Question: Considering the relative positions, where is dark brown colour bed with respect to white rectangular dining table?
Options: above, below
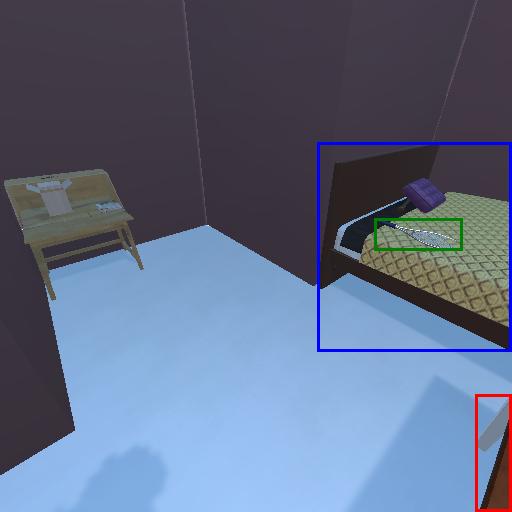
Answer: above